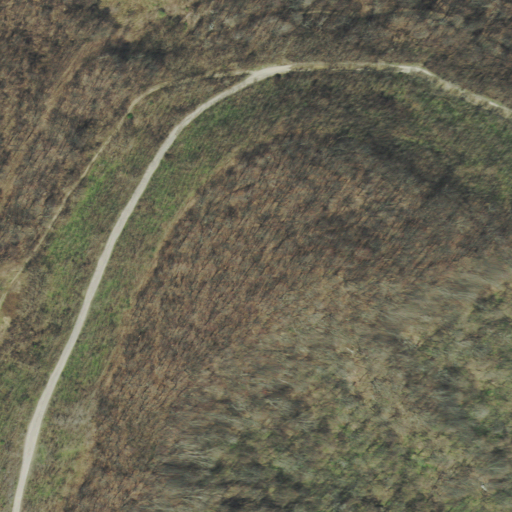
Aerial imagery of mountain in Tennessee named Windrock Mountain containing only deciduous forest